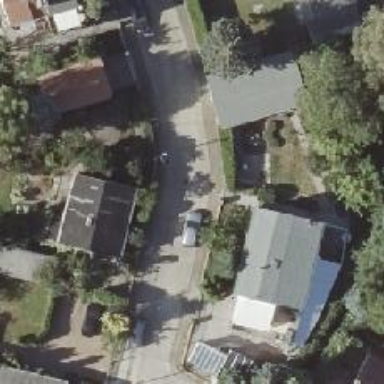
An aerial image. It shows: Residential road made of concrete plates.